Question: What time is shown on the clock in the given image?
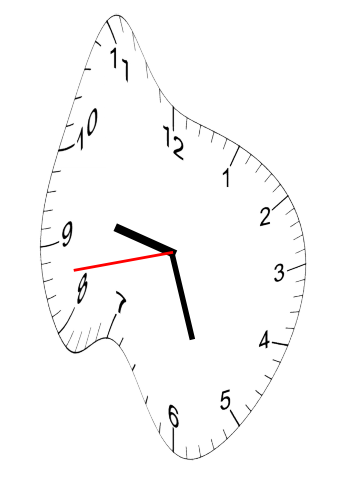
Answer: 09:26:43